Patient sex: M
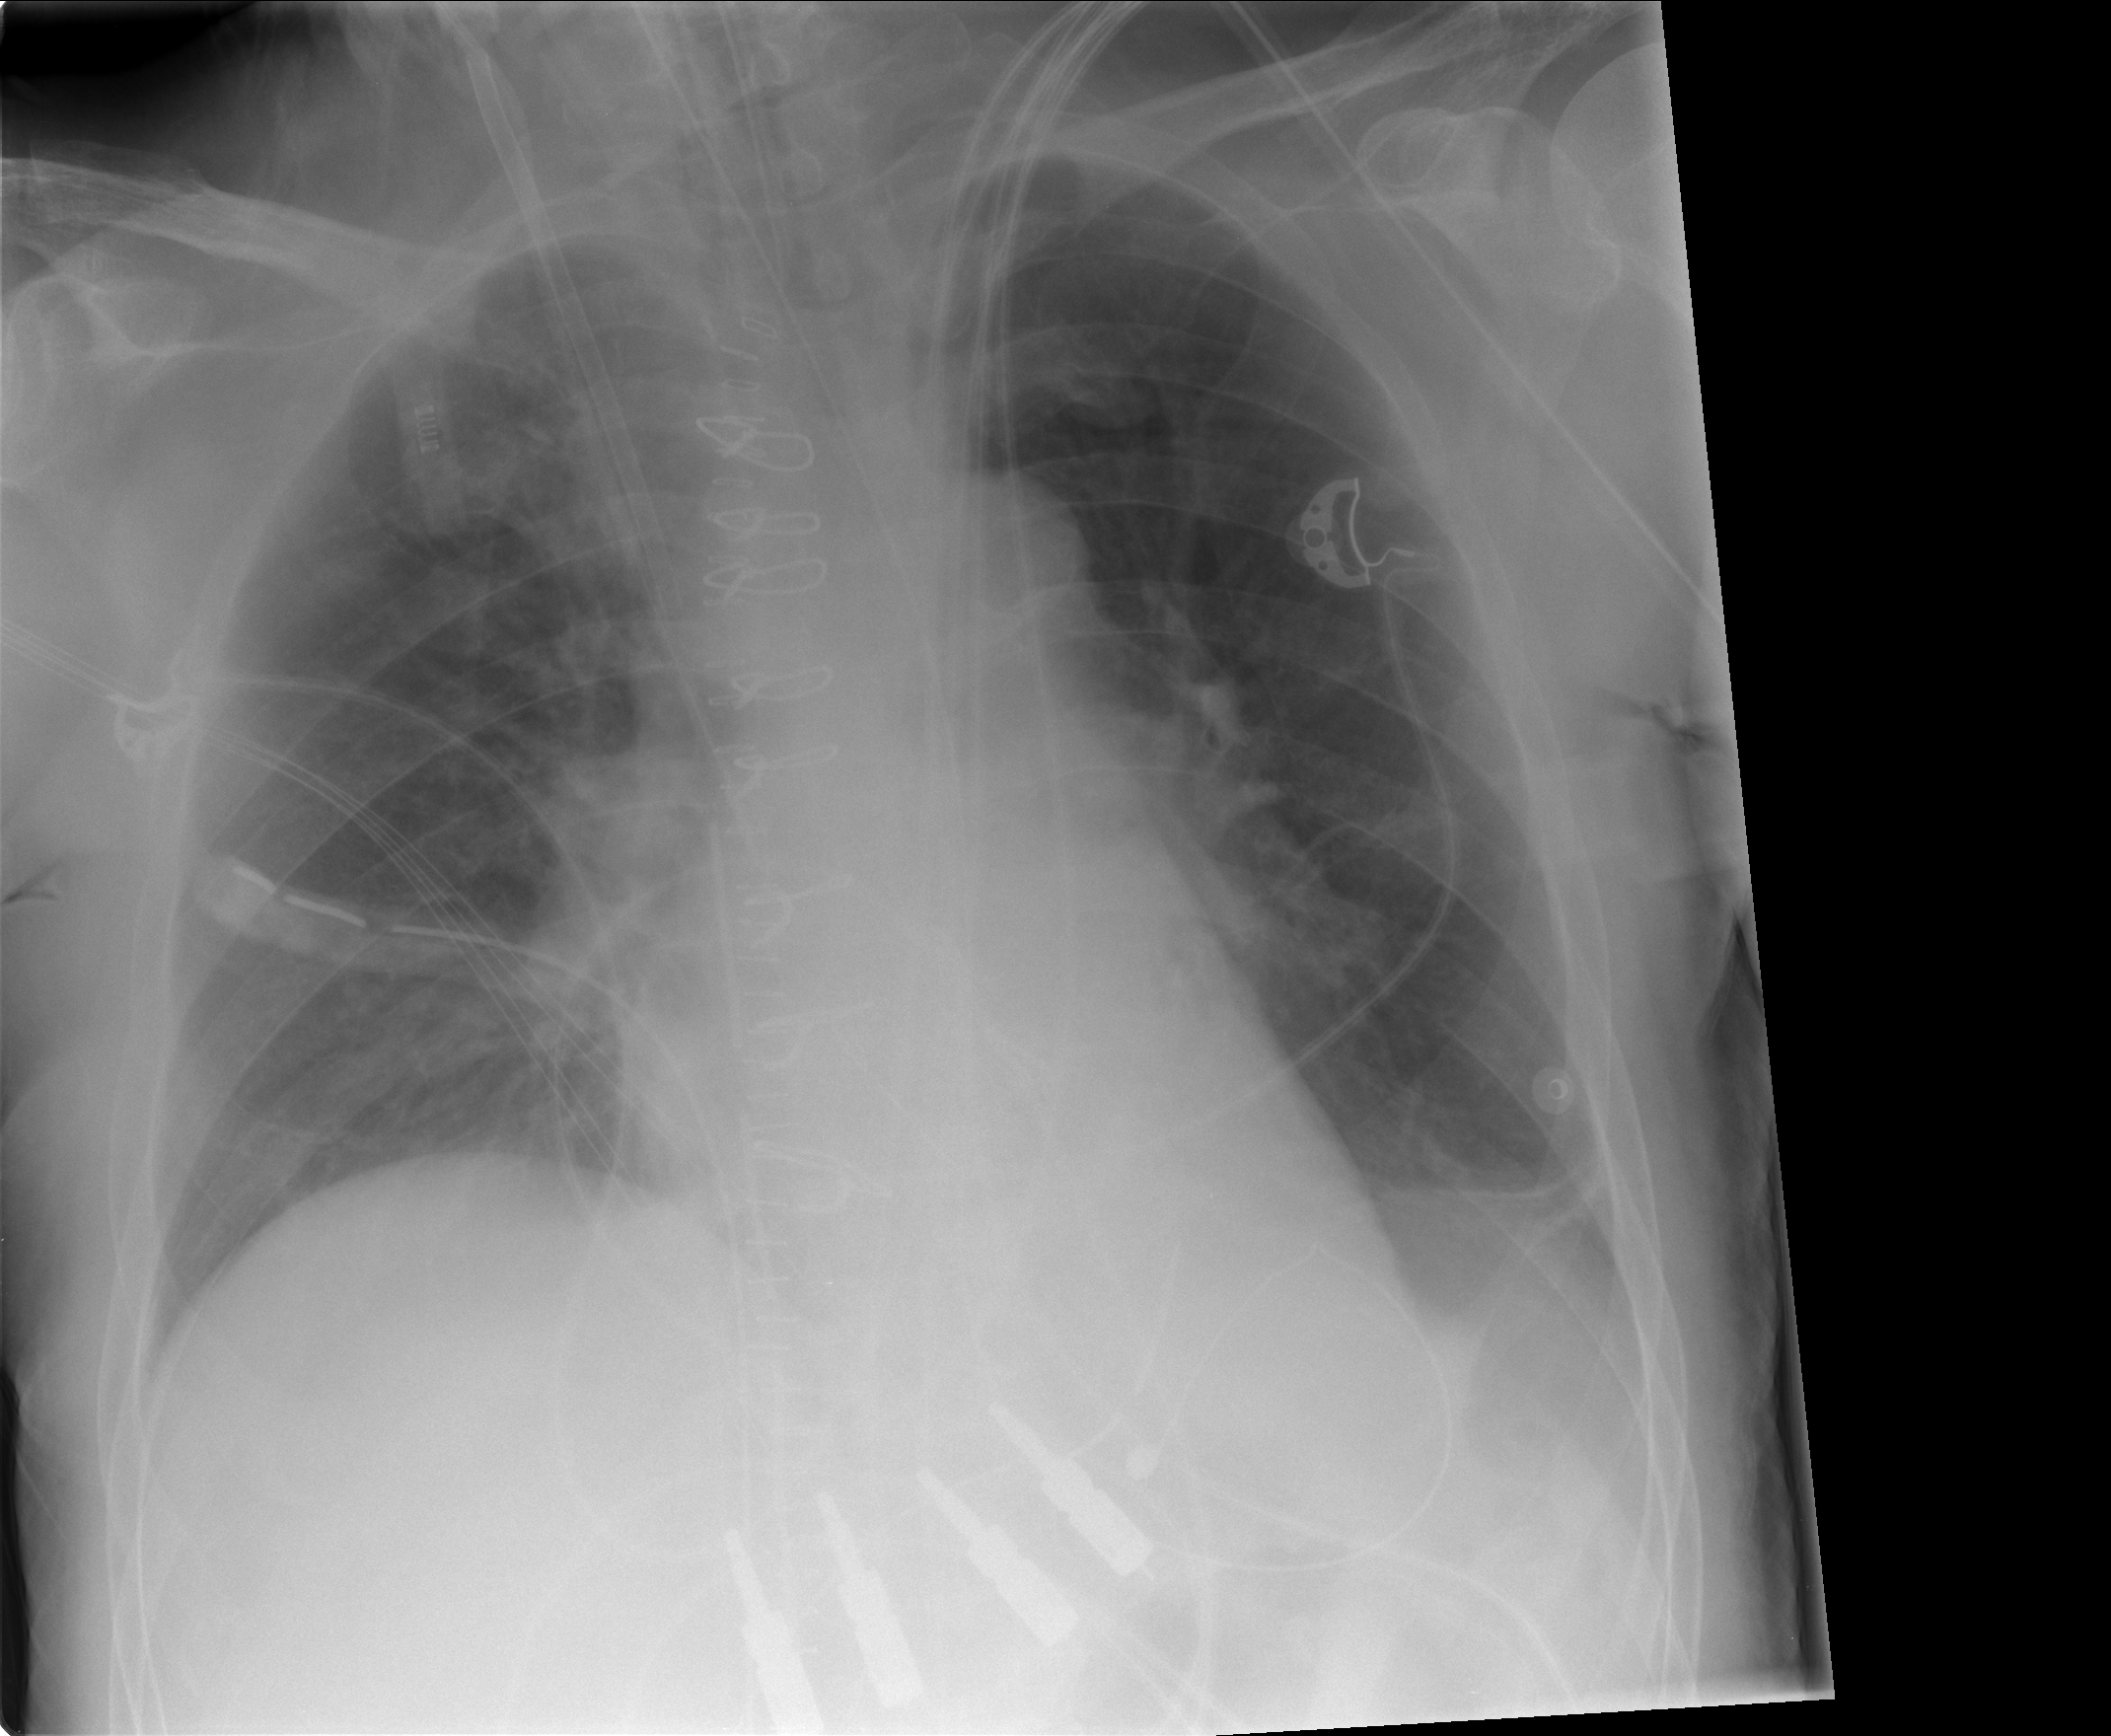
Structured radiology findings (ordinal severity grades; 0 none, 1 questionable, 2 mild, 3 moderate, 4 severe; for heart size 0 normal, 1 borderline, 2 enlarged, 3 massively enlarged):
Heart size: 0
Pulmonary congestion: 2
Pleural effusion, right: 0
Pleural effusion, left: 2
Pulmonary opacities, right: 0
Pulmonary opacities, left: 0
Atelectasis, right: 0
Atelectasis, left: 2